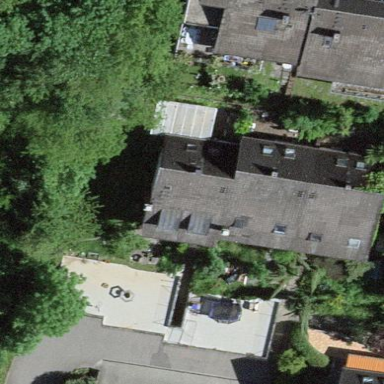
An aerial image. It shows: Image showing building with apartments.